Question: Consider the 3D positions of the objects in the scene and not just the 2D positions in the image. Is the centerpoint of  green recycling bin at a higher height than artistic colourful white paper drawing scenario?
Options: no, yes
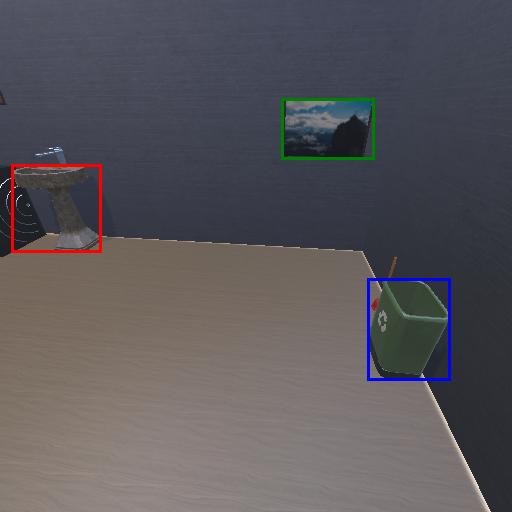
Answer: no